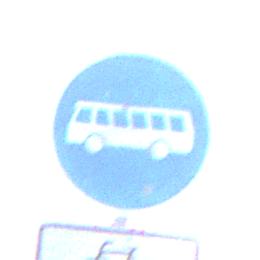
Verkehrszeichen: Busssonderstreifen
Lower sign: EinspurigeFahrzeugeFrei5
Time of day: SunriseSunset
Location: Outdoor (Nature)
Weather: PartlyCloudy
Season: NotSpecified
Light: Natural